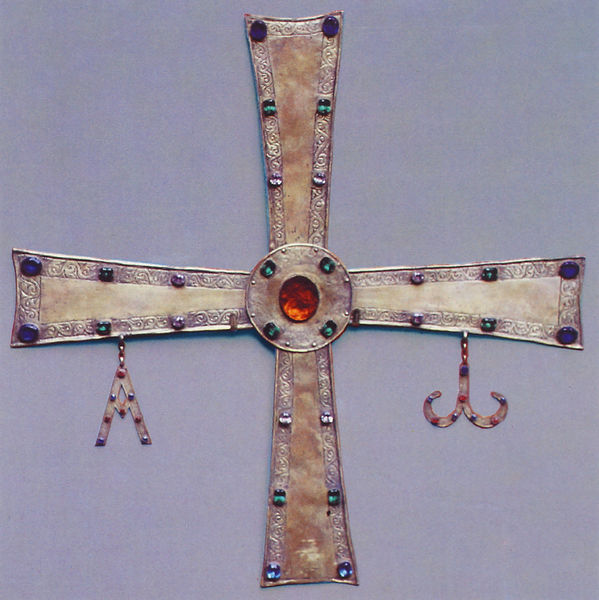
Titel: Messingkreuz aus Santiago de Penalba
Institution: Santiago de Penalba, Museo de Léon
Schlagwörter: blau, grün, schmuck, symbol, rot, muster, ornament, steine, gold, edelsteine, kreis, metall, foto, fotografie, kreuz, buchstaben, schnörkel, christus, edelstein, anker, beschlag, rubin, verziehrung, kries, smaragd, beschlagen, diamant, omega, alpha, a, o, w